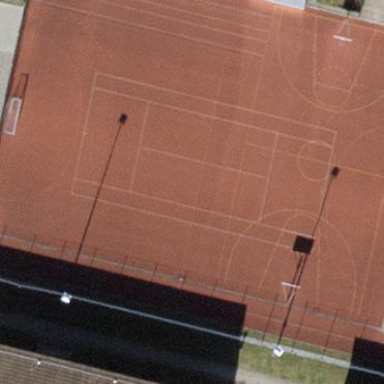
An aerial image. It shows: Multi-sport pitch with tartan surface for leisure activities.